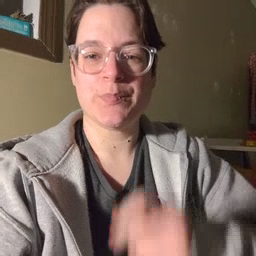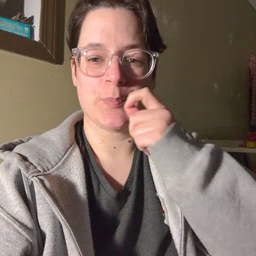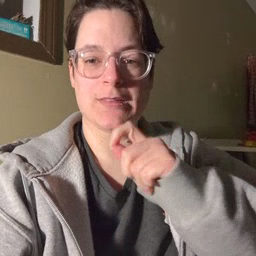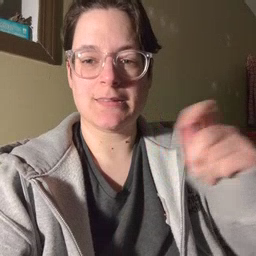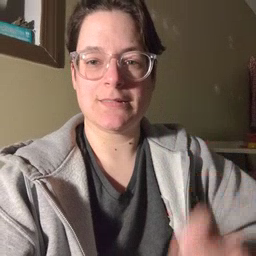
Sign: pen